Question: I've set an InputListener on a Table with mouseMoved overridden. I'd like for the input to be received when the mouse is moved anywhere on the screen, but right now it only receives input when the mouse moves over the any of the widgets inside the table (see red box in screenshot).
'''
font = new BitmapFont( );
style = new Label.LabelStyle( font, Color.WHITE );
xLabel = new Label( "x: ", style );
yLabel = new Label( "y: ", style );
xNum = new Label( "0", style );
yNum = new Label( "0", style );
this.setFillParent( true );
System.out.println( this.getWidth() + ", " + this.getHeight() );
this.addListener(new InputListener() {
@Override
public boolean mouseMoved(InputEvent event, float x, float y) {
xNum.setText( String.valueOf( x ) );
yNum.setText( String.valueOf( y ) );
return true;
}
});
this.left().top();
this.add(xLabel).padLeft( 5 );
this.add( xNum );
this.row();
this.add( yLabel ).padLeft( 5 );
this.add( yNum );
this.debug();
'''

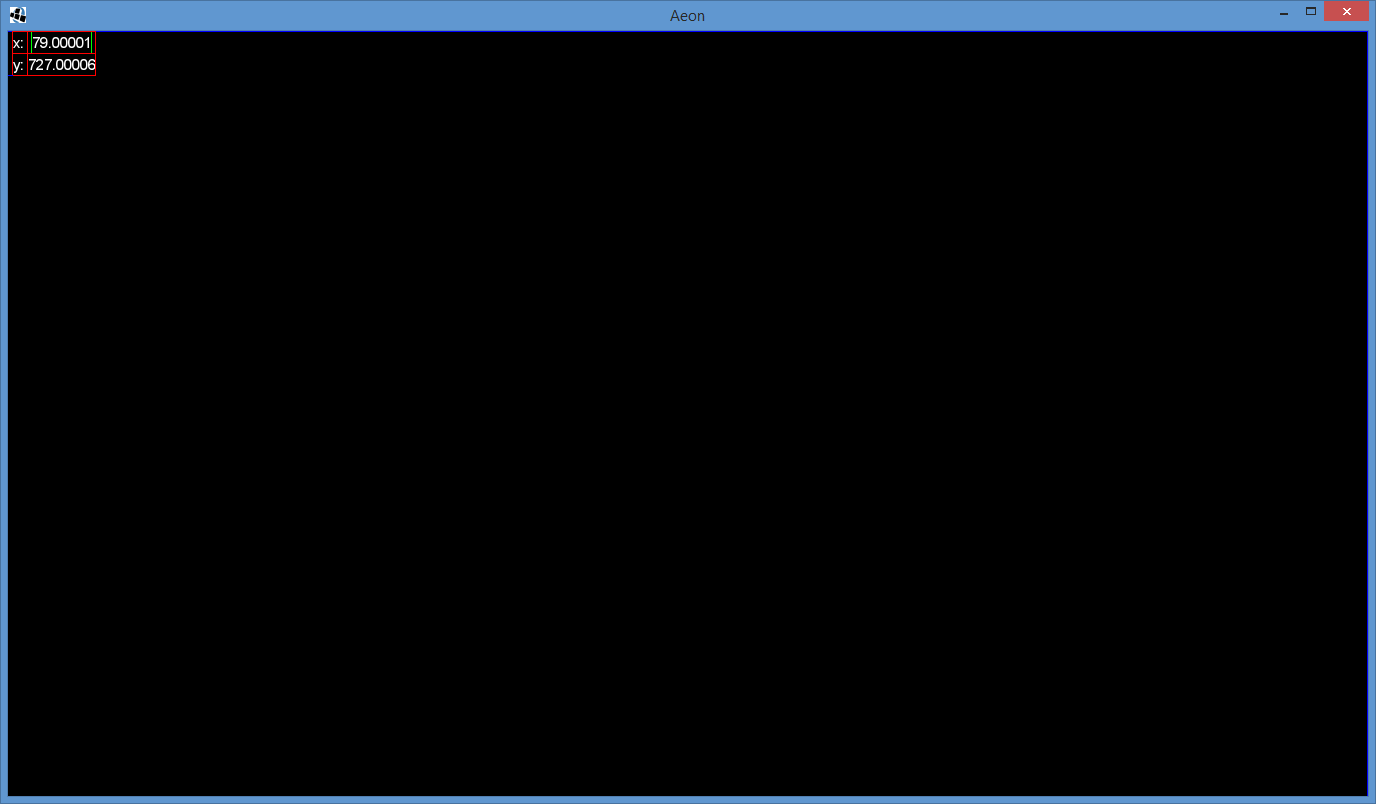
Answer: Most libgdx 'Actor's handle inputs by default,'Table'does not. The reason: In the constructor of'Table''setTouchable(Touchable.childrenOnly);'is called, which disables touchable for this widget, but enables it for its children. This is why input is only received over the'Table's widgets.
'setTouchable( Touchable.enabled );' solves this problem